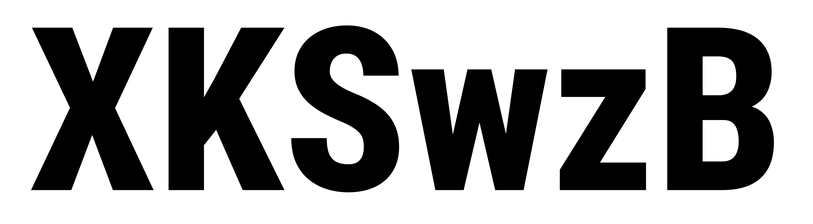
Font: Roboto_Condensed_ExtraBold